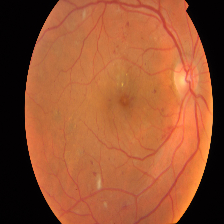
Diabetic retinopathy grade: Proliferative DR